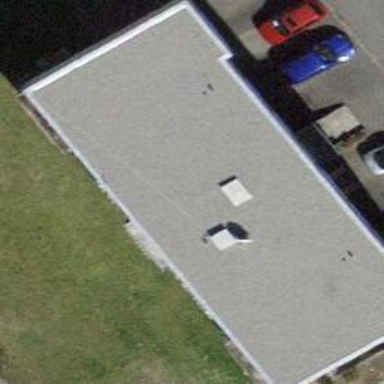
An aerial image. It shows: Building with flat roof.